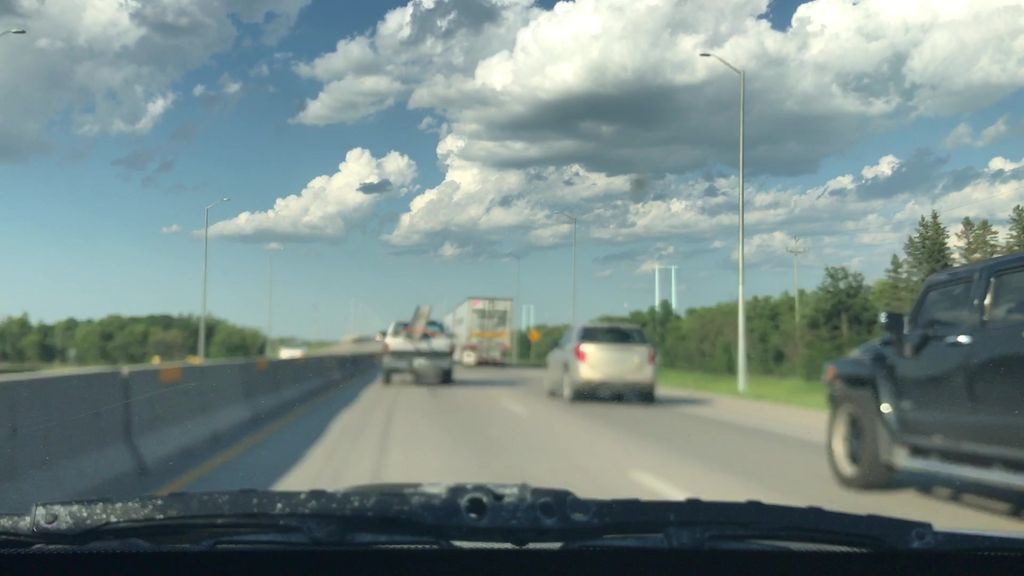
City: winnipeg